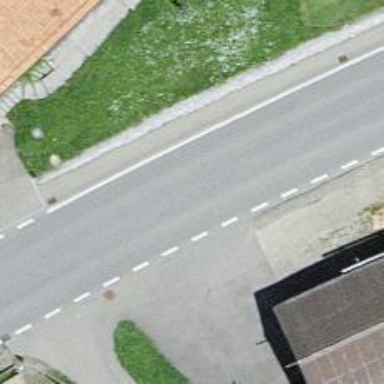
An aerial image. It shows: Tertiary road with asphalt surface.